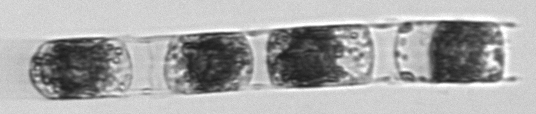
Label: Hemiaulus